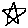
Label: star